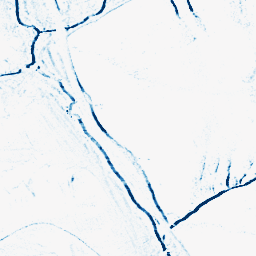
Category: morphological
Decomposition family: morphological_rect
Decomposition parameters: operation: closing
width: 5
height: 3
Upsampling method: cubic_mitchell
Upsampling parameters: scale: 2
Upsampling scale: 2